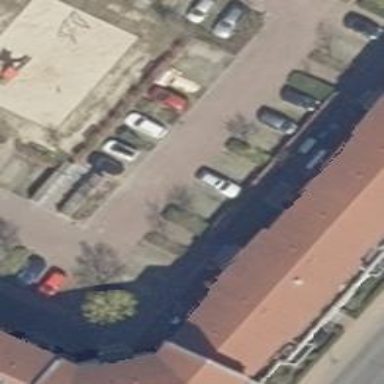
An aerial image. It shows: Parking available on the street side.